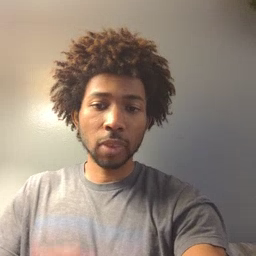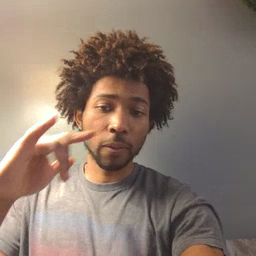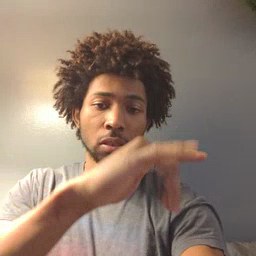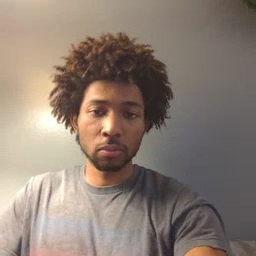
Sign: airplane